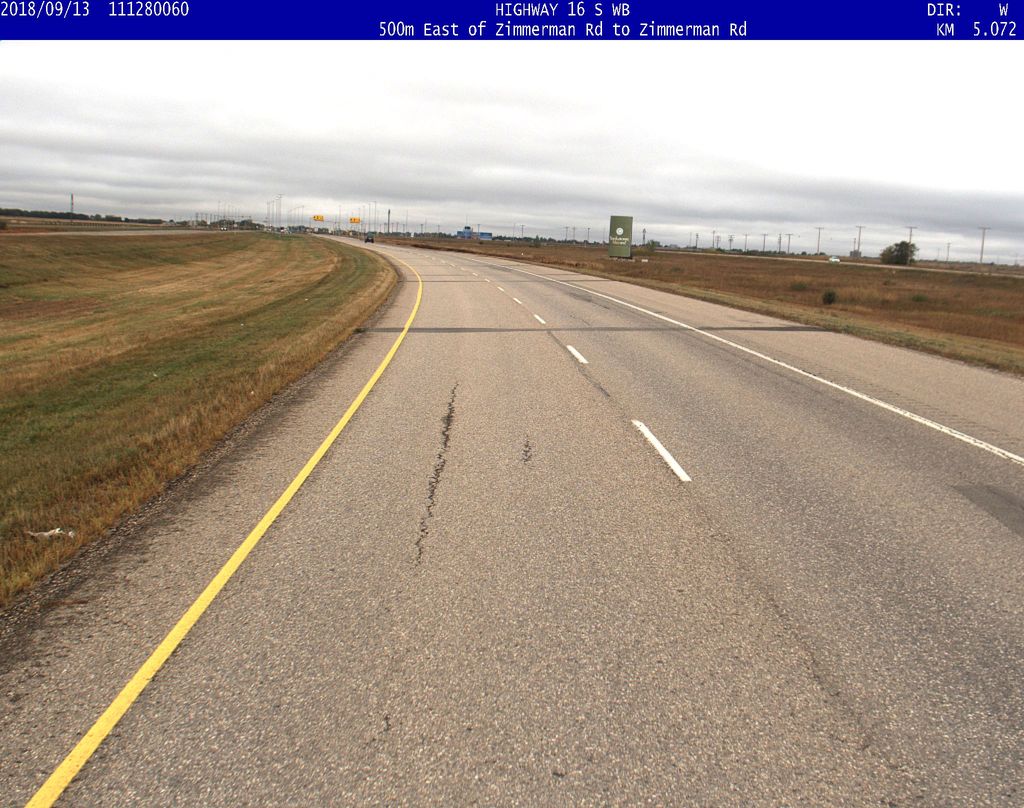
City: saskatoon